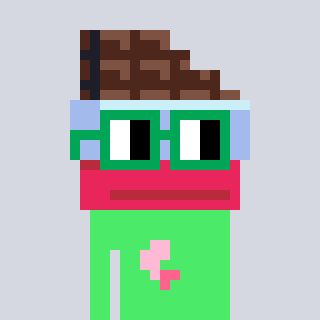
a pixel art character with square green glasses, a chocolate-shaped head and a teal-colored body on a cool background